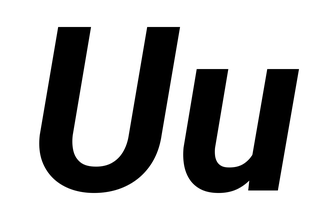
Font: Roboto-Italic_Bold_Italic